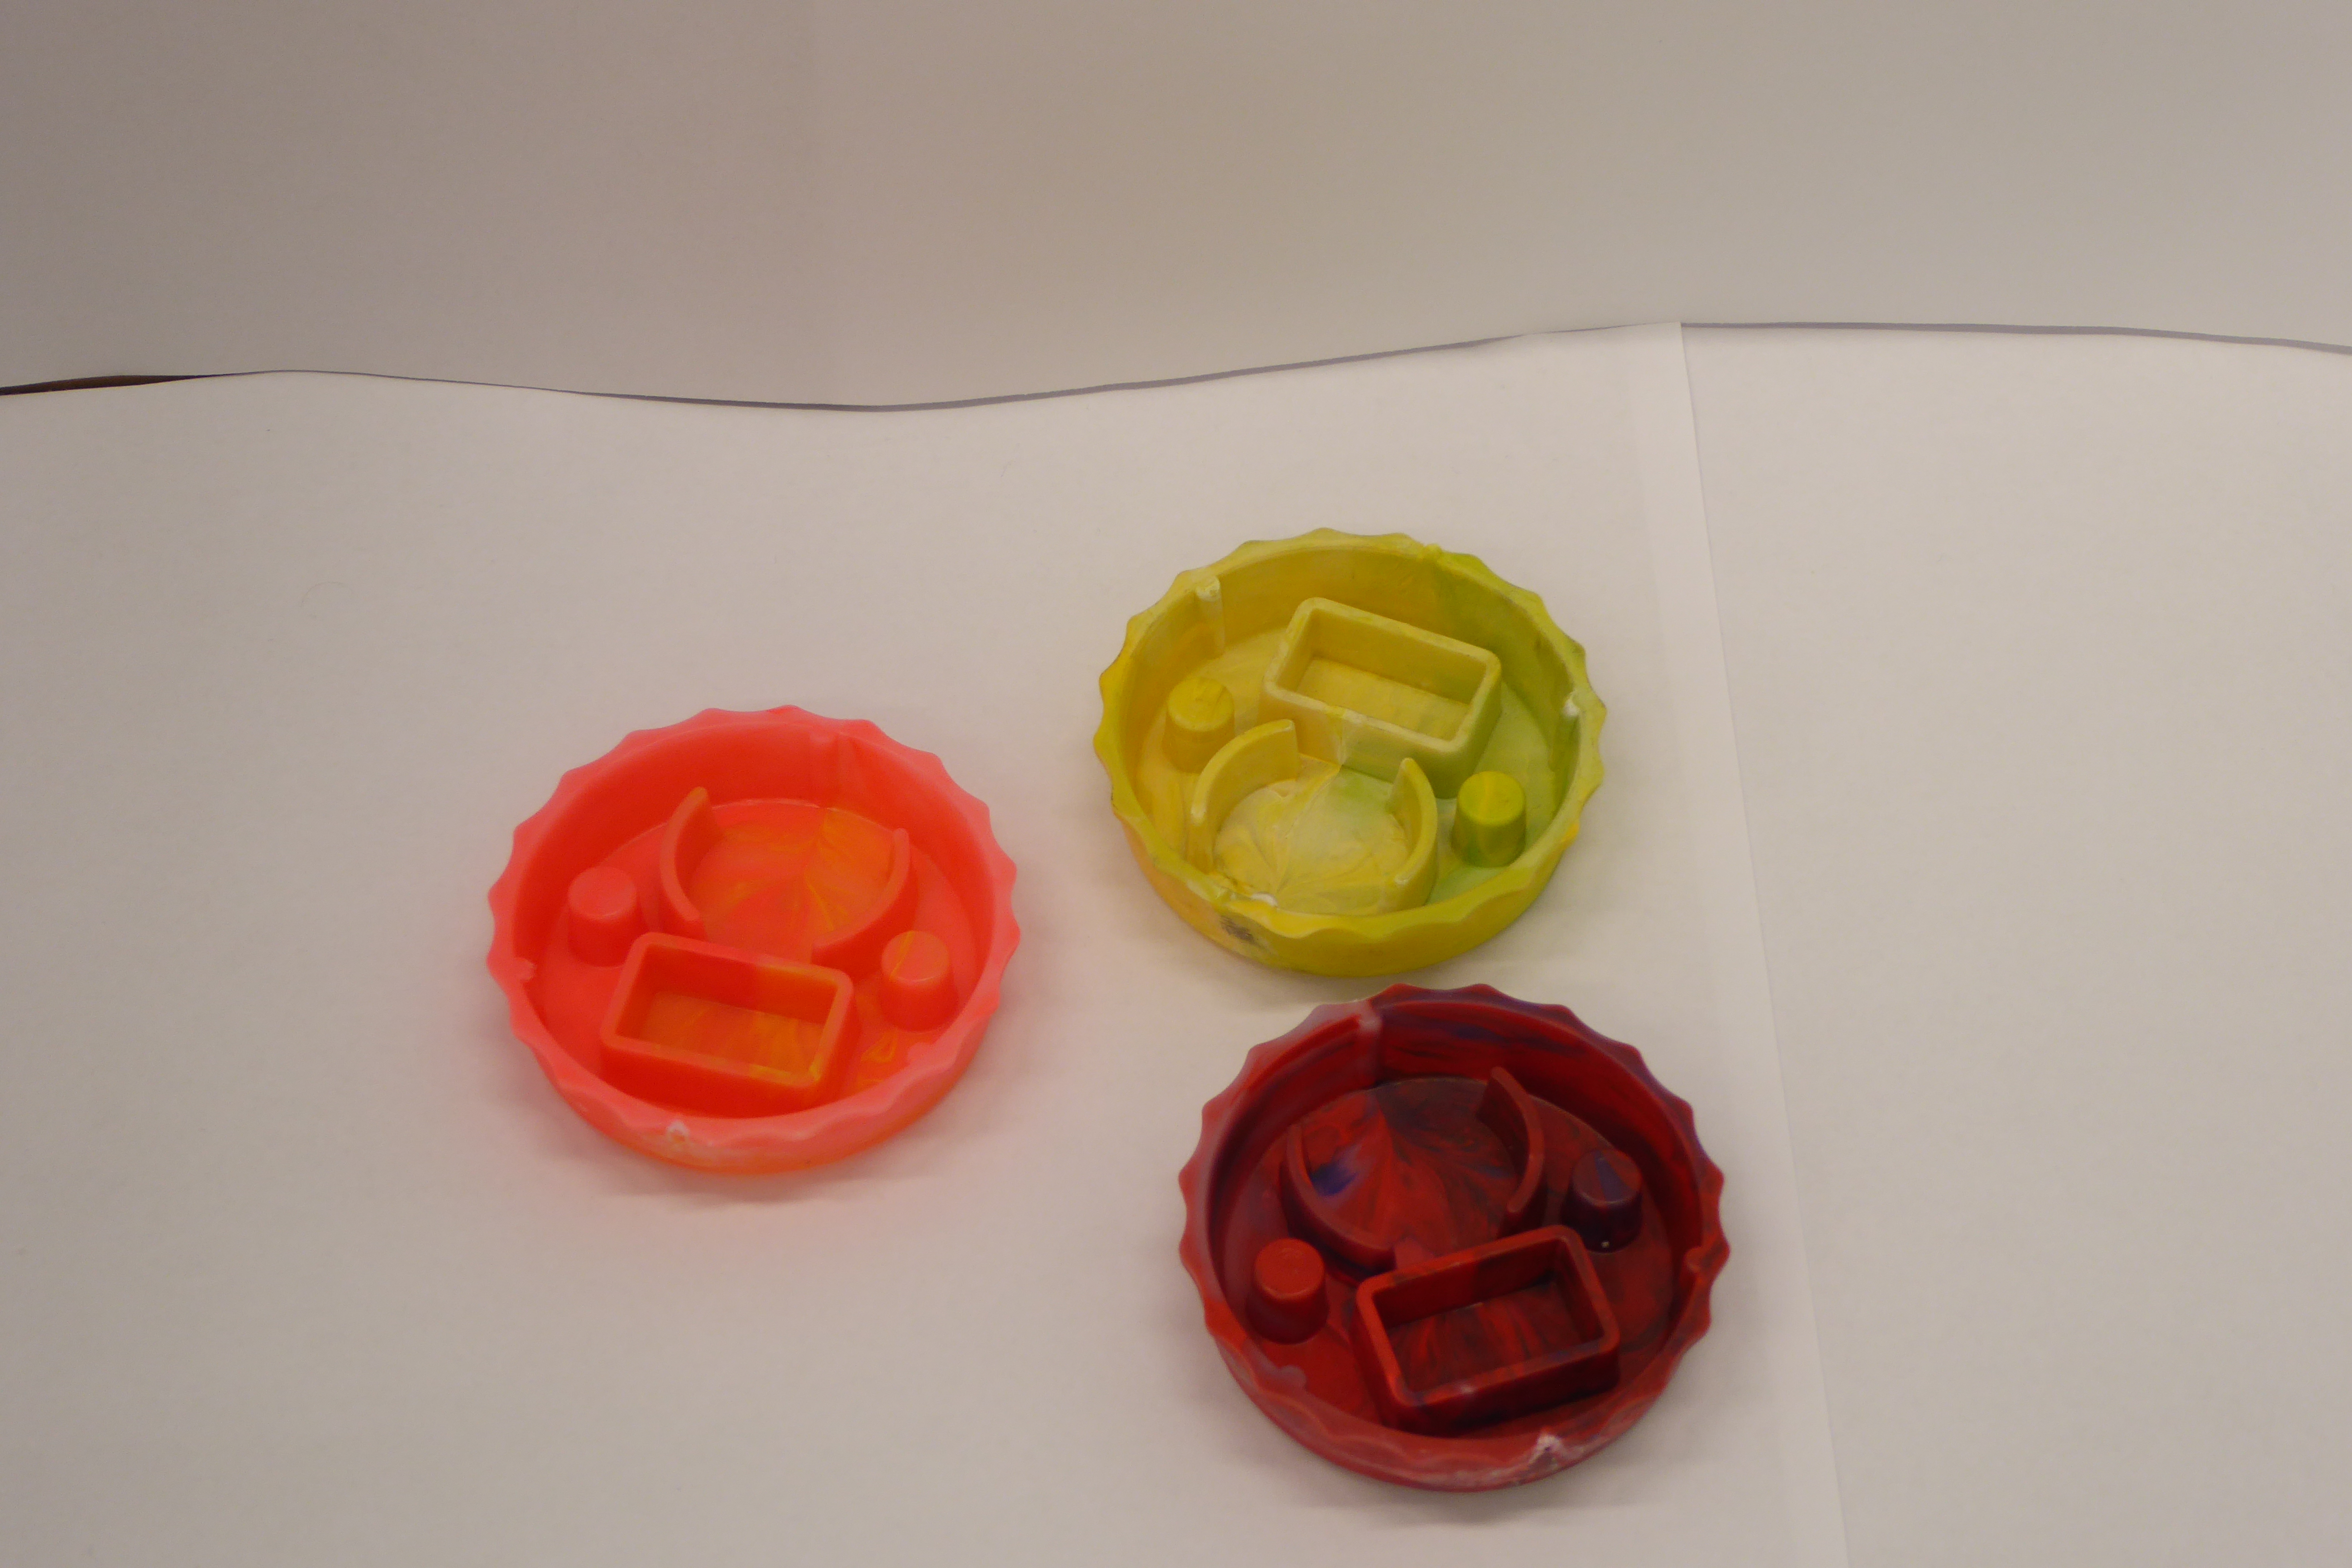
Label: Bottle Opener - Cover